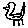
Label: bird